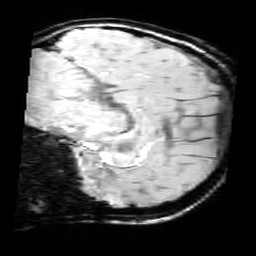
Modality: SWI
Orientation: sagittal
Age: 9
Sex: female
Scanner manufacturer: siemens
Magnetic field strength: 3 T
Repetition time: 0.027 s
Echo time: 0.02 s